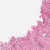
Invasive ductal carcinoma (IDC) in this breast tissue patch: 0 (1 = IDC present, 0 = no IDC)